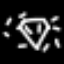
Label: diamond